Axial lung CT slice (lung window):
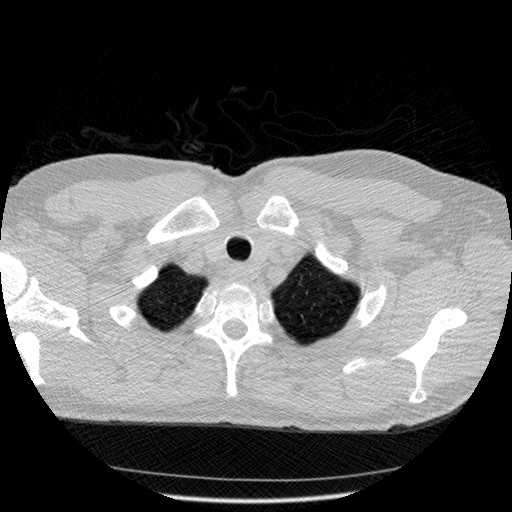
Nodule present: no